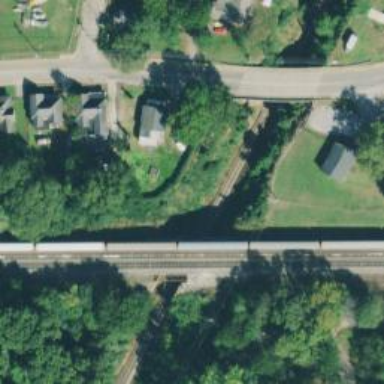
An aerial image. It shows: Railway bridge.